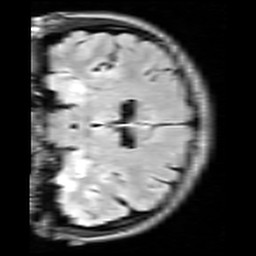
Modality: FLAIR
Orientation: coronal
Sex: female
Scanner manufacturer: siemens
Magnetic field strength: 3 T
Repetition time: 10 s
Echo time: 0.09 s